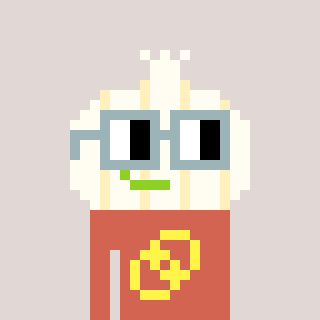
a pixel art character with square dark gray glasses, a garlic-shaped head and a peachy-colored body on a warm background